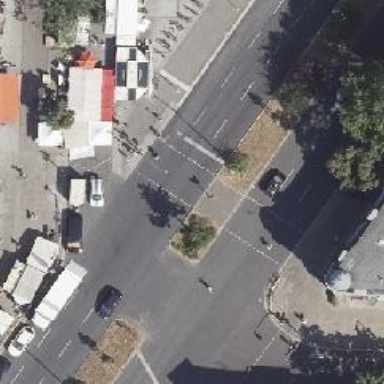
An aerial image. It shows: Footway that serves as traffic island.